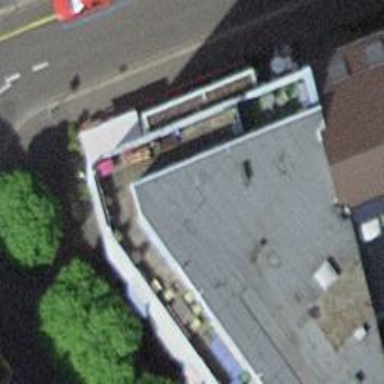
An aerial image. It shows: Café.